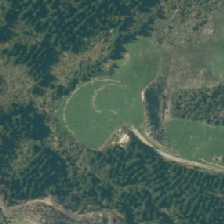
Land cover: high_producing_grassland